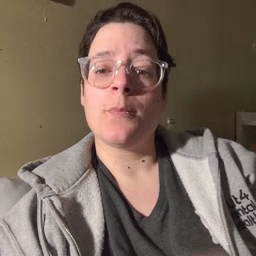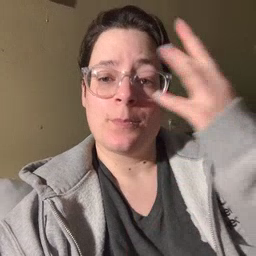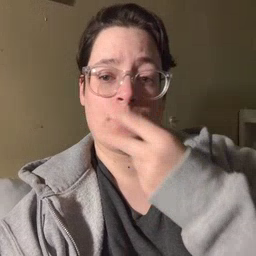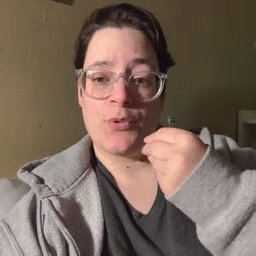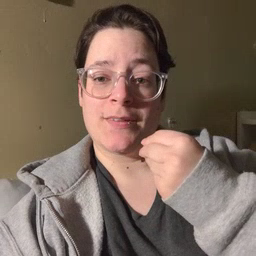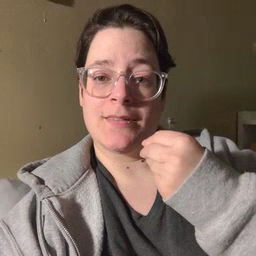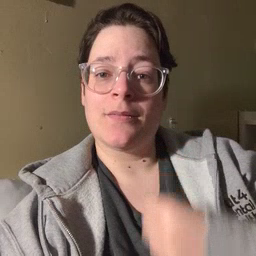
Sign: pretty